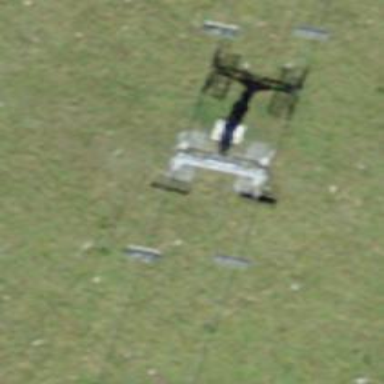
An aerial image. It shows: Pylon for aerialway.